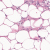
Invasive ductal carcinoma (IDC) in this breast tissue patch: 0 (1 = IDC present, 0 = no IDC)